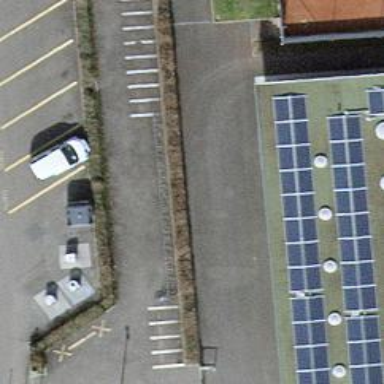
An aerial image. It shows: Motorcycle parking area.